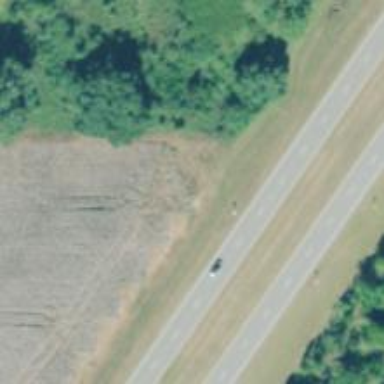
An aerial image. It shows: Asphalt trunk highway classified as expressway.